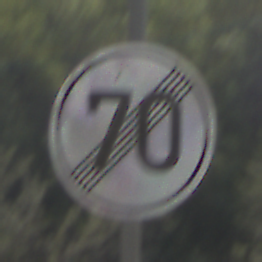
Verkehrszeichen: EndeGeschwindigkeit70
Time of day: Midday
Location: Outdoor (Nature)
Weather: PartlyCloudy
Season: NotSpecified
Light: Natural